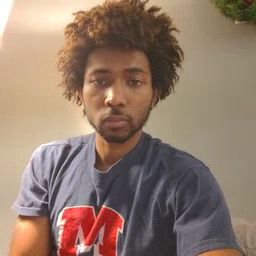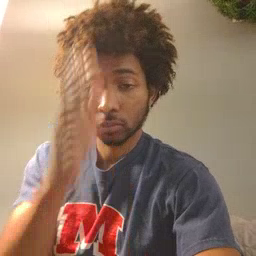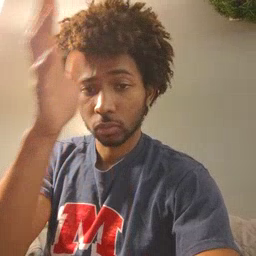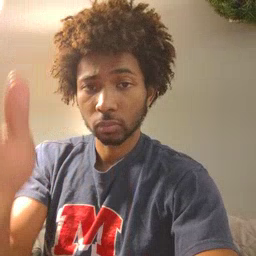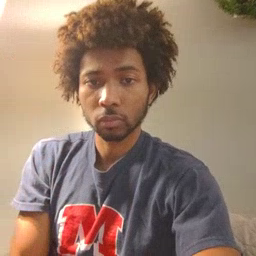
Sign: grandpa